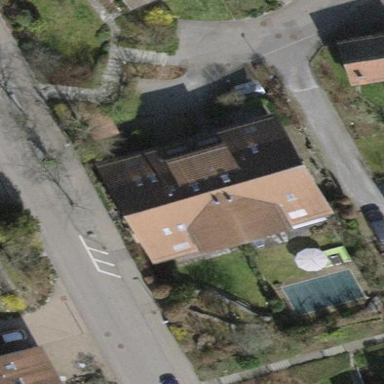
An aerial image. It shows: Detached building with gabled roof.